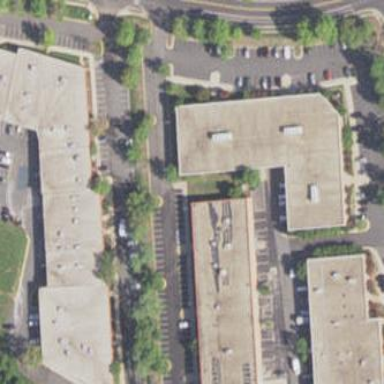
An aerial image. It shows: Commercial building.